Question: I currently have a text box that is a form and that data is stored in a SharePoint list.
I have the 'Client Name' stored in a SharePoint list called 'API_ClientName':

How do I take that Client Name and predefine it in other fields in my SharePoint list? Something like this:
1. ACI_AccountName ------- AD ClientName
2. ACI_Username --------- adclientname
3. ACI_FirstName -------- admin (always keep this name)
4. ACI_LastName --------- admin (always keep this name)
5. ACI_Email ---------- admin@AD.com (Always keep this email)
Code:
'''
function getItem() {
var item = {
Title: $("#ACI_client-name-input").val(), // Client Name
ACI_Email: $("admin@AD.com").val(), // NOT SURE EMAIL IS CORRECTLY FORMATTED TO BE STATIC
ACI_ClientName: $(" ").val(), // Account Name
ACI_Username: $(" ").val(), // Username
ACI_FirstName: $(" ").val(), // First Name
ACI_LastName: $(" ").val(), // Last Name
};
return item;
}
function AddListItem(resources) {
var item = getItem();
$pnp.setup({
baseUrl: "url..."
});
$pnp.sp.web.lists.getByTitle("MailChimpIntake").items.add(item).then(function(r){
$("#submit").hide();
$("#cancel").hide();
var newItem = r.data;
window.location = 'url...';
});
'''
'''
<div class="form-group row" style="margin-bottom: 15px;">
<label for="ACI_client-name-input" class="col-lg-10 col-form-label">Client Name</label>
<div class="col-lg-8">
<input class="form-control" type="text" id="ACI_client-name-input" placeholder="" required>
</div>
</div>
'''
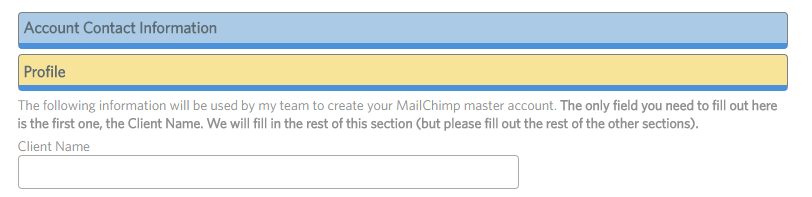
Answer: Got it figured out:
'''
Title: $("#ACI_client-name-input").val(),
// Client Name ACI_AccountName: "FH " + $("#ACI_client-name-input").val(), ACI_Username: "fh" + $("#ACI_client-name-input").val(),
// Username ACI_FirstName: "....",
// First Name ACI_LastName: "...",
// Last Name ACI_Email: "....",
// Email
'''